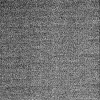
Atmospheric dust classification: dusty